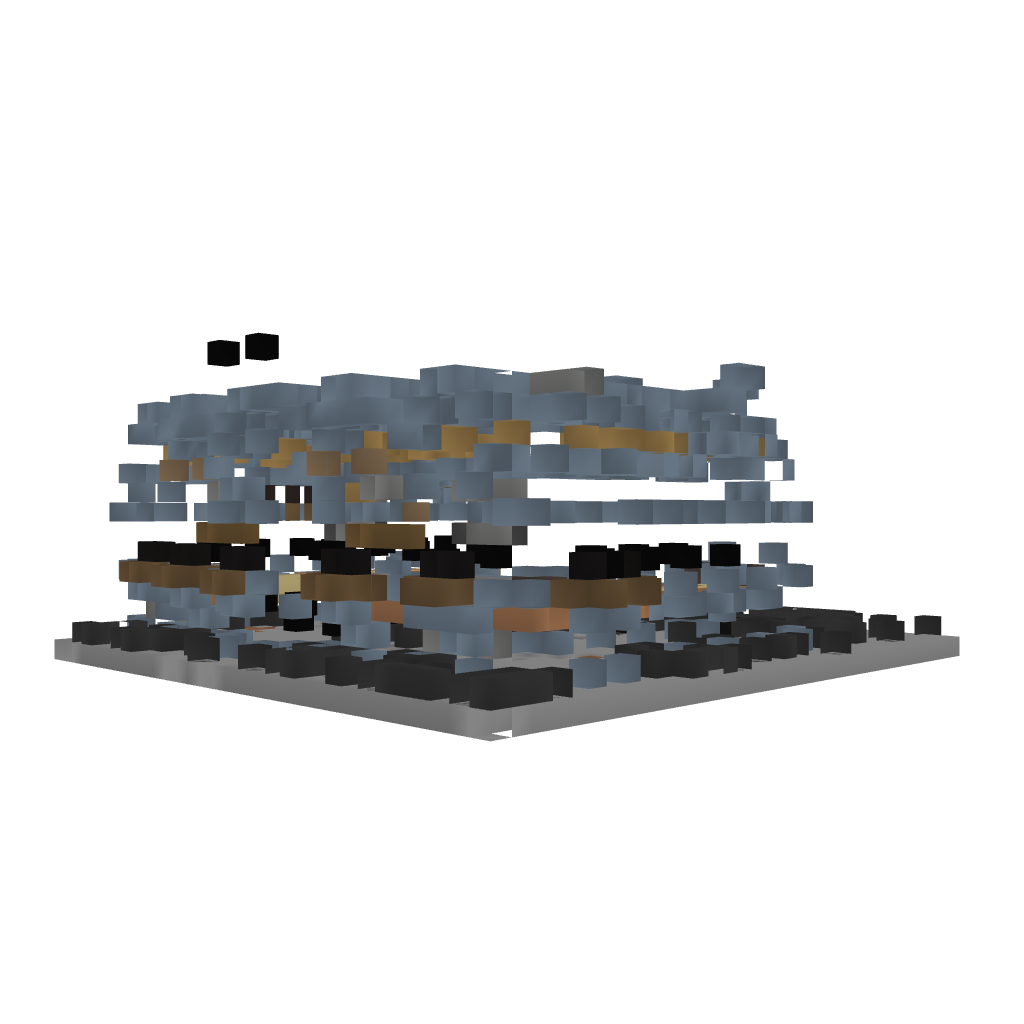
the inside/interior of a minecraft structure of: Medieval House #3